Question: I know that in 'undirected connected graph' 'articulation point' is a vertex after removing which graph becomes disconnected. For Java code I followed this link <URL>.
Now suppose we have above graph-

In above graph there are no 'articulation points' because graph does not become disconnected by removing any single vertex. But we can make graph disconnected by removing more than 1 vertex, for example if we remove 4,6 vertices graph
becomes disconnected.
How to find set of vertices such that after removing those vertices graph becomes disconnected. Lets say that there is limit of vertices that can be removed and it is 3. Meaning we cannot remove more than 3 vertices at a time to make graph disconnected.
Step 1 - Run algorithm to find single articulation point.
Step 2 - If after step 1 there is no articualtion point we remove a vertex from graph and run articulation point algorithm, we do this for all
vertices in graph. Using this we can find 2 vertices (1st is vertex that was removed before running algo and 2nd vertex is found after running algo) whose removal will make graph disconnected and program will stop because we have found set of vertices.
Step 3 - If we are not able to find set of vertices in step 2, we remove 2 vertices from graph and run articulation point algorithm. We run this algorithm after removing
each pair of graph vertices. Using it we can find set of 3 vertices removing which graph will be disconnected. If still graph is not disconnected we dont run program any further because our limit of vertices that can be removed is 3.
I think there is better approach for this.
How to find minimum set of vertices after removing which graph becomes disconnected.
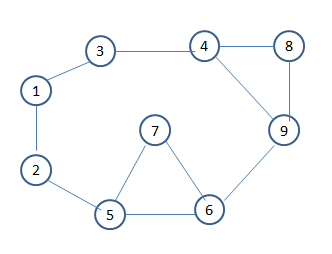
Answer: For any vertex with degree (i.e., neighbour count) d, removing all d of its neighbours will disconnect the graph (unless those are the only other vertices in the graph). So that right away gives you an upper bound on the number of vertices you will need to delete, as well as the actual vertices you could delete to achieve that bound: Just look for a vertex of minimum degree, and delete all of its neighbours.
In your example graph, you know this is the optimal solution, since there are vertices with degree 2, and you have already ruled out solutions of size 1 because you have found that the graph is biconnected (i.e., contains no articulation point). In general however, it may be possible to do better than this upper bound: For example, consider a graph consisting of 2 copies of a clique on k vertices, plus 2 additional edges (u1, v1) and (u2, v2), with u1 and u2 from the first clique and v1 and v2 from the second. This can be disconnected by deleting just u1 and u2 (or just v1 and v2), even though the minimum degree, k, can be made arbitrarily large.